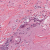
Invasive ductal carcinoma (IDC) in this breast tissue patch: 1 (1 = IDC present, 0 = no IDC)